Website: home-depot
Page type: billing-address
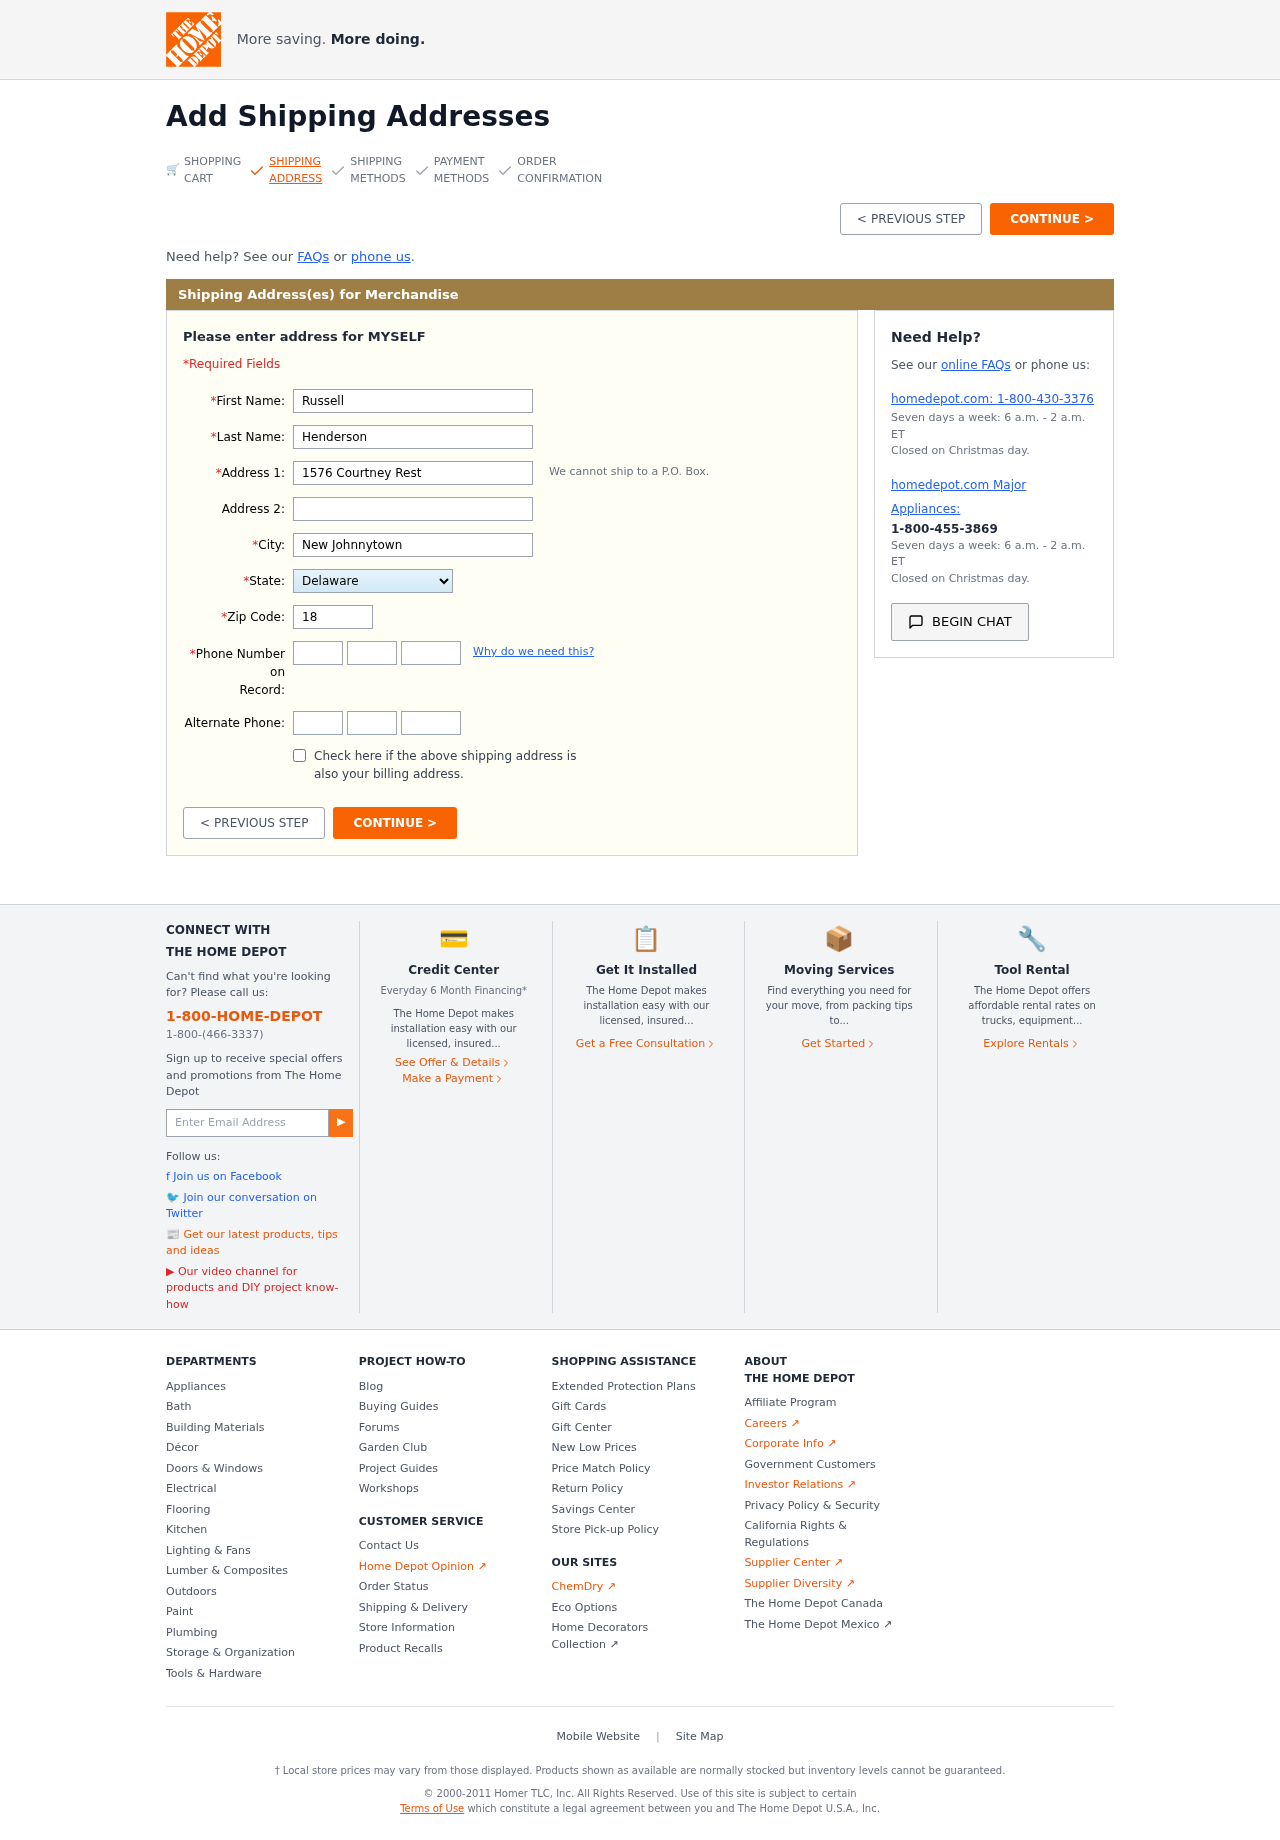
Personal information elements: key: PII_STATE
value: Delaware
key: PII_FIRSTNAME
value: Russell
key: PII_LASTNAME
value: Henderson
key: PII_STREET
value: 1576 Courtney Rest
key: PII_CITY
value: New Johnnytown
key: PII_POSTCODE
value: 18135
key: PII_PHONE_AREA
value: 714
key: PII_PHONE_PREFIX
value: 566
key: PII_PHONE_LINE
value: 0029
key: PII_PHONE_ALT_AREA
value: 814
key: PII_PHONE_ALT_PREFIX
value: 519
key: PII_PHONE_ALT_LINE
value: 8952